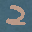
Label: 2